Question: with this Angular directive every time my model changes, new HTML item appended to the page:
'''
app.directive('helloWorld', function($compile) {
return {
restrict: 'AE',
replace: true,
scope:{
arrayItem: '=ngModel'
},
link: function ($scope, ele, attrs) {
$scope.$watch( 'ngModel' , function(){
ele.html('<div ng-click="sendLike({{arrayItem.data.timeline_content}})" class="timeline-item"> Hello {{arrayItem2.data.timeline_content}} </div>');
$compile(ele.contents())($scope);
});
}
};
});
'''
And this is HTML view:
'''
<hello-world ng-repeat="arrayItem in arr" ng-model="arrayItem"></hello-world>
'''
But ng-click inside dynamically generated HTML doesn't work. actually recompiling of this new added section does not works.
this is what i want to achieve:

in fact i want to create a chat Application. messages stored inside an Array and i have to bind that array to the HTML view. if i click on every message, i need to an alert() fired inside the controller. my controller is like this:
'''
app.controller("timelineCtrl", function ($scope) {
$scope.arr={};
$scope.sendLike = function (id) {
alert(id);
};
.
.
.
}
'''
in the jQuery way, i simply use DOM manipulation methods and add new tags for each message but in Angular way i have to bind that array as a ng-model or something like that.
at first glance, i realize that designing a directive should be a good idea and inside module i can access to main scope and do needed thing with that directive and i expect that changes inside that directive should projected to HTML view but it fails and things like ng-click doesn't work for dynamically created tags.
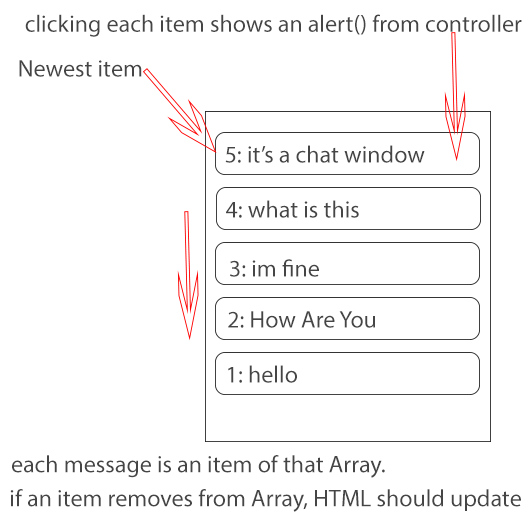
Answer: There are two ways that you could accomplish this, with or without a directive.
Let's start without a directive; we'll assume that you have an array in the controller.
'''
<div ng-controller="timelineCtrl" class="timelineframe">
<div ng-repeat="post in timeline | orderBy:'-lineNumber'" class="post">
<div ng-click="sendAlert(post)">
<span class="postnumber">{{::post.lineNumber}}:</span>
<span class="message">{{::post.message}}</span>
</div>
</div>
</div>
'''
whenever an object is added to $scope.timeline, it can be assigned a 'lineNumber', and we can use angular <URL>' will send the specific post to the function. in our bindings, we use '::' to indicate that these are one time bindings, i.e. not values that need to be monitored independently of the array. This can improve performance on large lists.
using a Directive, we can accomplish this in a very similar manner, by making a Directive that renders a specific post, and passing the post in as a property.
'''
app.directive('timelinePost', function() {
return {
restrict: 'AE',
scope:{
post: '='
},
template: '<div ng-click="postCtrl.sendAlert()">
<span class="postnumber">{{::postCtrl.post.lineNumber}}:</span>
<span class="message">{{::postCtrl.post.message}}</span>
</div>',
controller: 'postController',
controllerAs: 'postCtrl',
bindToController: true
};
app.controller("postController", function(){
var self = this; //save reference to this
self.sendAlert = function(){
//the specific post is available here as self.post, due to bindToController
};
};
//usage in HTML:
<div ng-controller="timelineCtrl" class="timelineframe">
<div ng-repeat="post in timeline | orderBy:'-lineNumber'" class="post">
<timeline-post post='post'></timeline-post>
</div>
</div>
'''
you could further wrap this timeline in a directive in a similar manner, if you so desired. Either of these will accomplish the same task, of looping through your data, ordering it so that the newest post is at the top, and updating whenever the array changes. In the non-directive method, the 'timelineCtrl' handles the '$scope.sendAlert' function; in the directive method, it is handled by the directive controller 'postController'.
Please note, this is a rough draft based on what you have described and the information from various posts over the last 2 days. I haven't created a dataset to iterate through to test thoroughly, but the logic here should get you started.